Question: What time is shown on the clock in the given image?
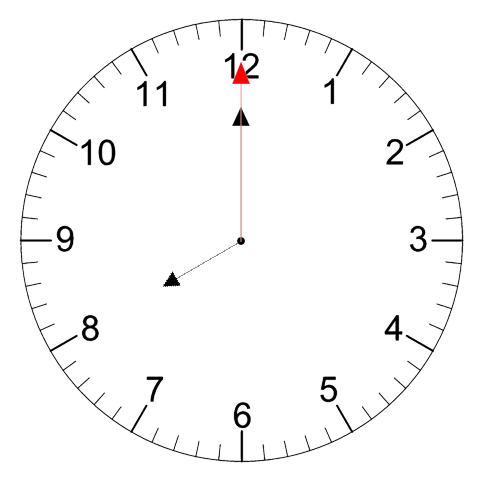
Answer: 08:00:00